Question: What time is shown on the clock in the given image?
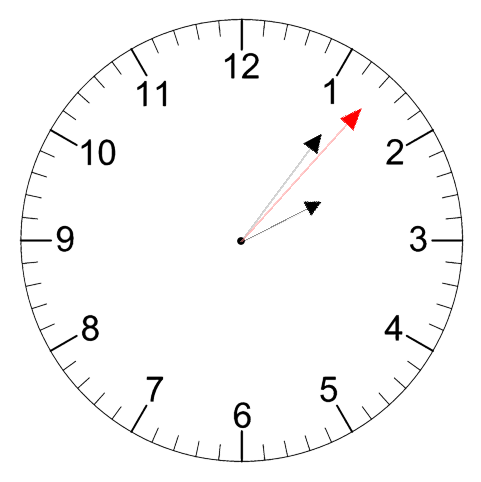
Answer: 02:06:07